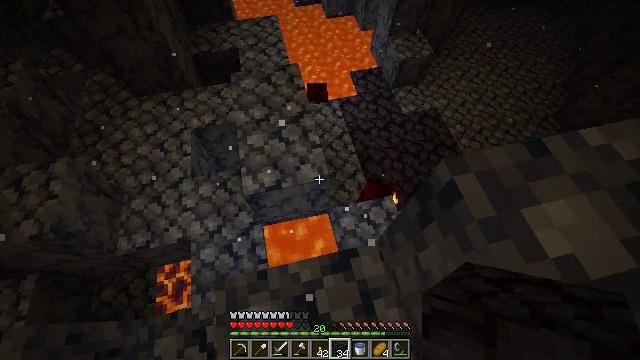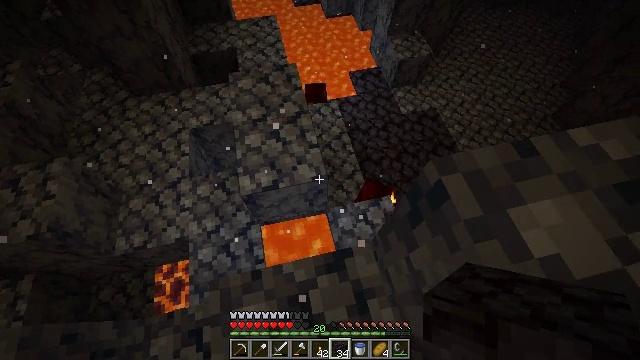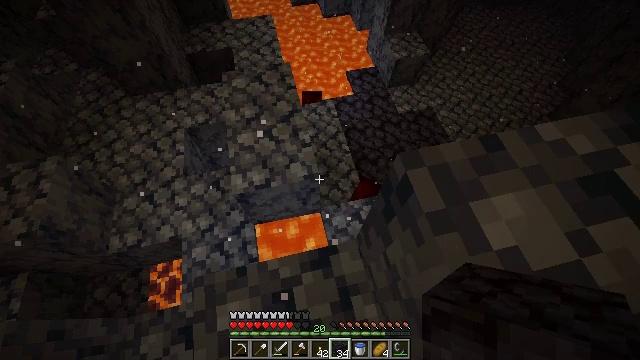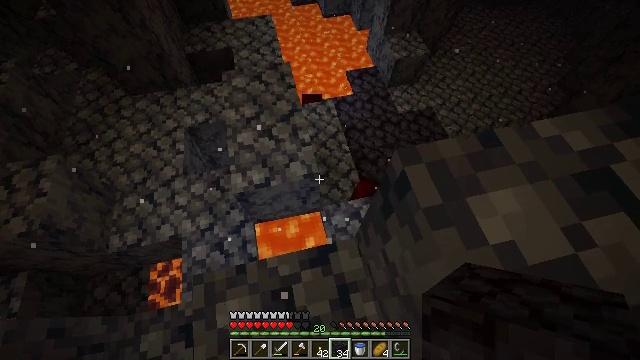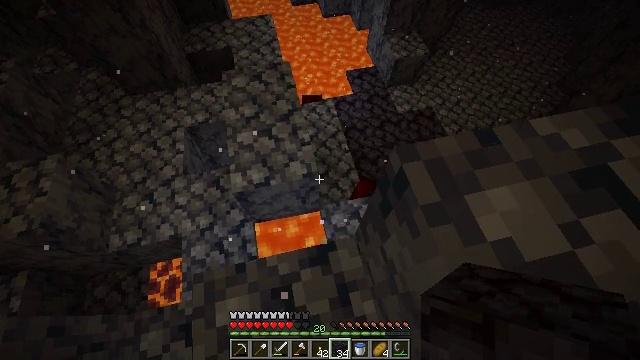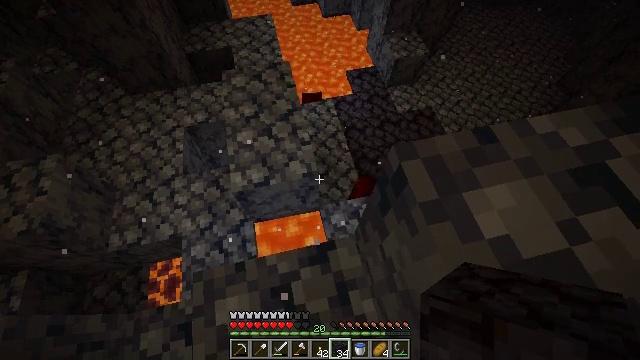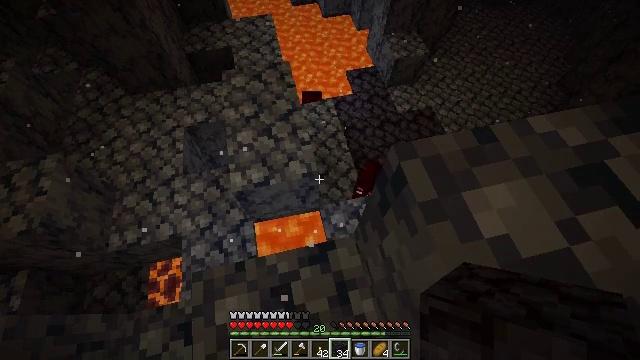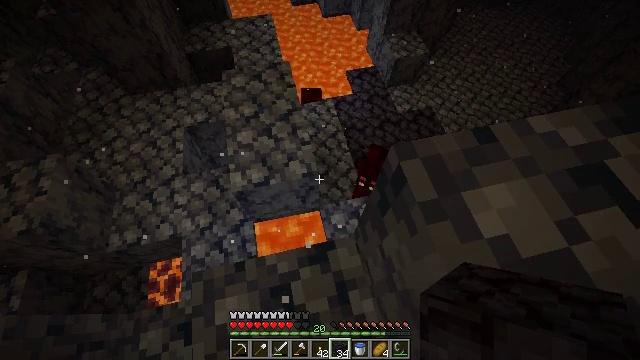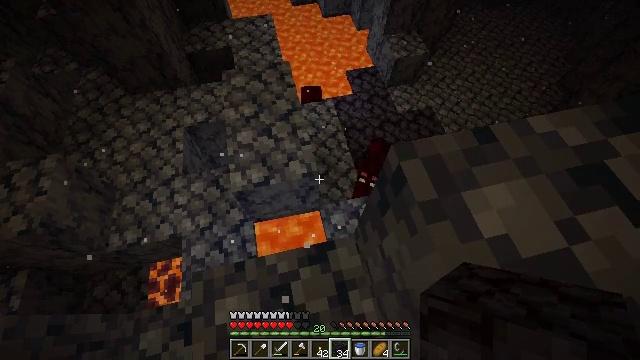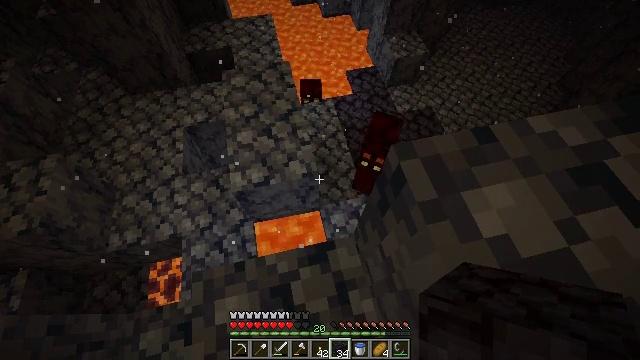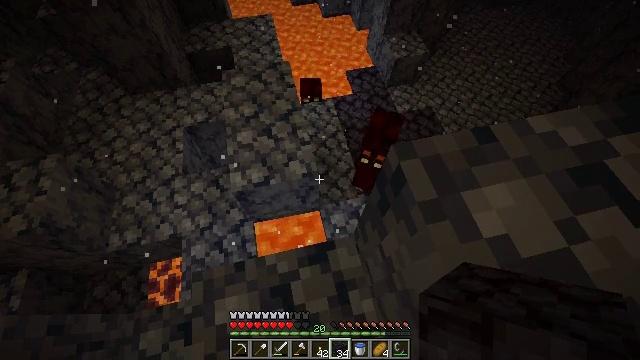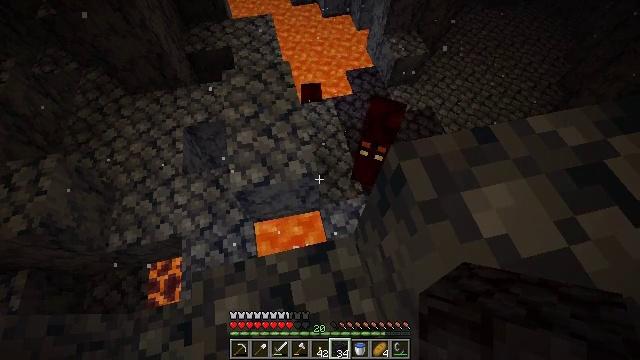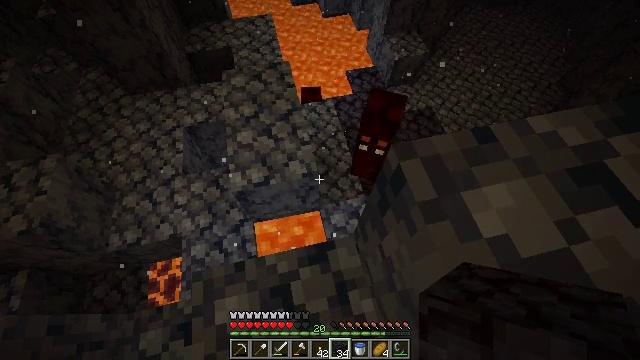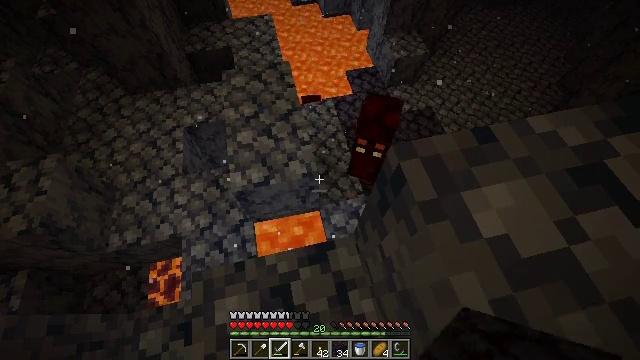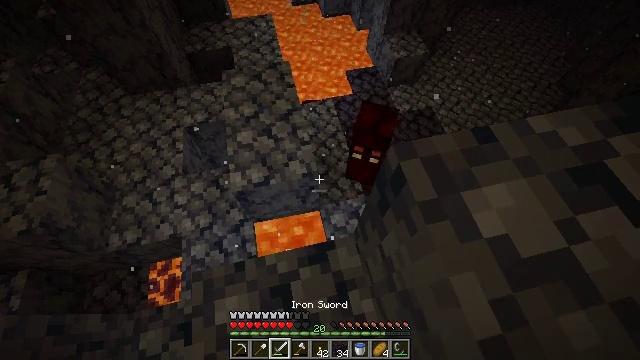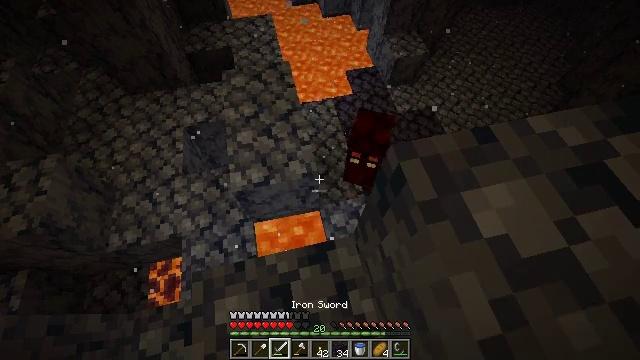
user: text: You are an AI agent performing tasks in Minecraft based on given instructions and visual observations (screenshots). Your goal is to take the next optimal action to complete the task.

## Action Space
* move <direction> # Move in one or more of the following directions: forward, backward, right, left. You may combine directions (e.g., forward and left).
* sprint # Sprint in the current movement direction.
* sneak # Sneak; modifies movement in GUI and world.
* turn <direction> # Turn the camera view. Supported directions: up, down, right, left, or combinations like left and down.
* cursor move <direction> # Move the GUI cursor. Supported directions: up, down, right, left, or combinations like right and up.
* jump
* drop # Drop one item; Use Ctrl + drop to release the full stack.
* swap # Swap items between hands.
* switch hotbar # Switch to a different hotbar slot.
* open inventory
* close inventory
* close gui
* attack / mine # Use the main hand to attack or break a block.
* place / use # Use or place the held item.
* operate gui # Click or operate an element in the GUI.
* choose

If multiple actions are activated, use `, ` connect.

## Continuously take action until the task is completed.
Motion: motion action
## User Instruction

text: Fight hostile mobs.
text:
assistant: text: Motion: move right
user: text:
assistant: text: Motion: no_op
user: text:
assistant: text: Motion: no_op
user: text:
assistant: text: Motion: no_op
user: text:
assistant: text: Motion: no_op
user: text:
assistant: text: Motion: no_op
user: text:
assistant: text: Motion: no_op
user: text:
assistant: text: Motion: no_op
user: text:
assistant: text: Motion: no_op
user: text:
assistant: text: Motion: no_op
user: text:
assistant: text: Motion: no_op
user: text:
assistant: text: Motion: no_op
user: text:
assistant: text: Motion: switch to hotbar 3
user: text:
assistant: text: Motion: switch to hotbar 3
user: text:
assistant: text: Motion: switch to hotbar 3
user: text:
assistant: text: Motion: turn right, switch to hotbar 3
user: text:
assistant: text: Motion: turn right
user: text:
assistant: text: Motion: turn right and up
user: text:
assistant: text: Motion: turn right
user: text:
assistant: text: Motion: move forward and move left
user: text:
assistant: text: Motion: move forward and move left, turn right
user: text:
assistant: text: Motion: move forward and move left, turn right
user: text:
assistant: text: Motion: turn right and down, attack / mine
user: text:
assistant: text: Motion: turn right and down, attack / mine
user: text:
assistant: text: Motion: attack / mine
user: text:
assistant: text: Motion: attack / mine
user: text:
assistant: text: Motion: move right, attack / mine
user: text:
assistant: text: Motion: move back and move right, attack / mine
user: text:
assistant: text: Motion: move back and move right, attack / mine
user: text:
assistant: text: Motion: no_op